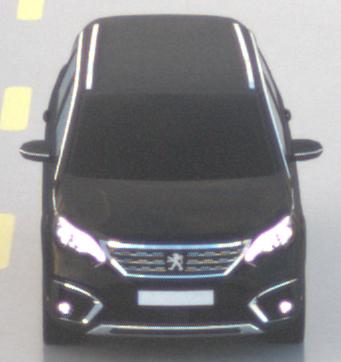
Make: Peugeot
Model: 5008 1.2 PureTech 130 Active
Detailed model: 5008 (II) (03/17 - 09/20)
Model produced from: 2017/03
Model produced until: 2018/07
Doors: 5
Color: black
Road condition: wet road
Daytime: sunrise or sunset
Contrast: medium contrast